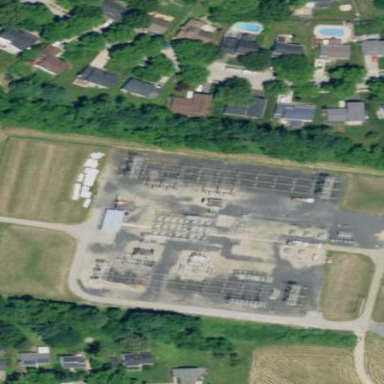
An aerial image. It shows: Power substation with transmission level designation. It is enclosed by fence.